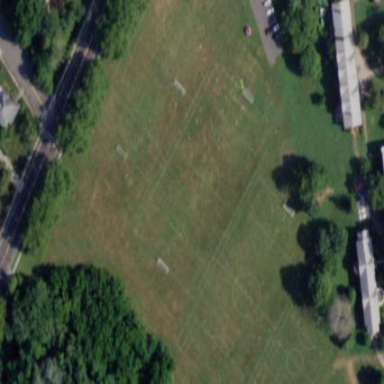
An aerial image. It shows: Recreation ground.